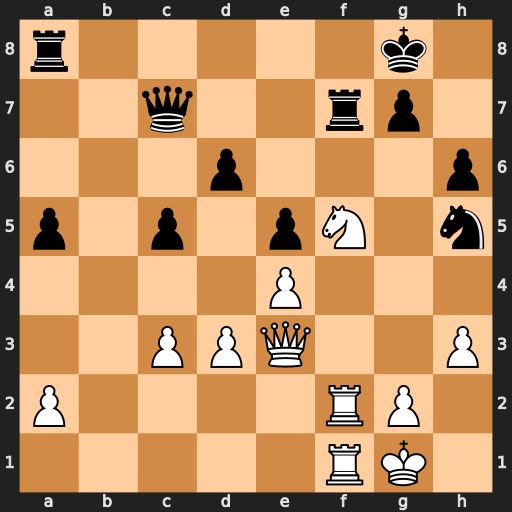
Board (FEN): r5k1/2q2rp1/3p3p/p1p1pN1n/4P3/2PPQ2P/P4RP1/5RK1
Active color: w
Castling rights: -
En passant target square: -
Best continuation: Nxh6+ gxh6 Rxf7 Qxf7 Rxf7